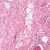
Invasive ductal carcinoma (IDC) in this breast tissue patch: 0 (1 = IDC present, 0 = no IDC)